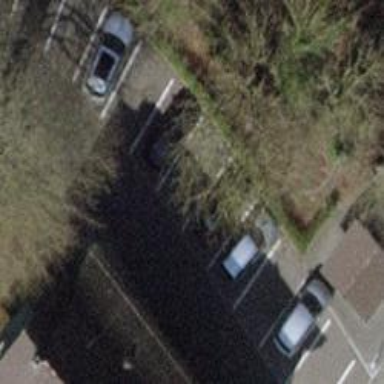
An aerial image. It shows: Bicycle parking facility.